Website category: university
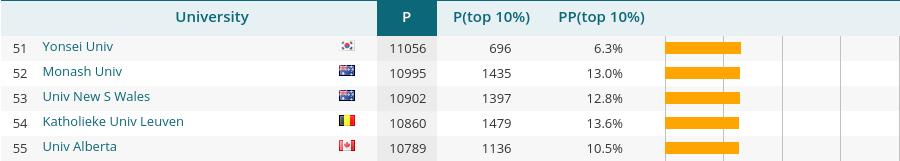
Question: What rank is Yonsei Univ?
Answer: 51

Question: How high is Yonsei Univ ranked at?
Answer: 51

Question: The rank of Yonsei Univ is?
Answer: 51

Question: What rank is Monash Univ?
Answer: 52

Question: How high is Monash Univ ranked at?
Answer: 52

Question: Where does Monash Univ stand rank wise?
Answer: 52

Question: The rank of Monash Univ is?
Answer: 52

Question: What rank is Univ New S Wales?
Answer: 53

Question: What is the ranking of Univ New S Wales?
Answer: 53

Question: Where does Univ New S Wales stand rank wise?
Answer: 53

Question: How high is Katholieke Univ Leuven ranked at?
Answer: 54

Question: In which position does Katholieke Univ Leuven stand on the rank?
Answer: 54

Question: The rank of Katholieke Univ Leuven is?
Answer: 54

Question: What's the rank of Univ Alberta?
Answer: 55

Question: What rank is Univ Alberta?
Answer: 55

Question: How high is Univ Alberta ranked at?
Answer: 55

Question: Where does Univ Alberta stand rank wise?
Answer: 55

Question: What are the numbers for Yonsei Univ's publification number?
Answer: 11056

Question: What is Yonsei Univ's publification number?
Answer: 11056

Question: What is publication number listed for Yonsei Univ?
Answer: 11056

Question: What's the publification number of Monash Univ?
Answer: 10995

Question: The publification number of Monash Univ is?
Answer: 10995

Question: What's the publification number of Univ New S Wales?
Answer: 10902

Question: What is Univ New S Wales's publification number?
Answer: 10902

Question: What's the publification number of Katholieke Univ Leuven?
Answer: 10860

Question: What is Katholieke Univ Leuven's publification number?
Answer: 10860

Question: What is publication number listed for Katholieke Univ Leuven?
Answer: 10860

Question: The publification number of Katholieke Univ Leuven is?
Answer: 10860

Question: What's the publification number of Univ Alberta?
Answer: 10789

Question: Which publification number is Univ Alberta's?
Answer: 10789

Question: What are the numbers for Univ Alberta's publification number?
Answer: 10789

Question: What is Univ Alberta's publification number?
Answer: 10789

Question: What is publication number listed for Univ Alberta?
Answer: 10789

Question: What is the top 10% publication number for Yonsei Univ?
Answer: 696

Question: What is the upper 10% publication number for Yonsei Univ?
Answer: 696

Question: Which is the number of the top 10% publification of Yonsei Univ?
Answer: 696

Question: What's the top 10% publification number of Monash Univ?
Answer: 1435

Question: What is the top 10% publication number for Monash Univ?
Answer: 1435

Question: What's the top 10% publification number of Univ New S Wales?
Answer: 1397

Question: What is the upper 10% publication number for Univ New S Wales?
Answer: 1397

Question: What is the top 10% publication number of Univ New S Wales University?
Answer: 1397

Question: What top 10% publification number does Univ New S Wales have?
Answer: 1397

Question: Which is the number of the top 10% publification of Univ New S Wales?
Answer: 1397

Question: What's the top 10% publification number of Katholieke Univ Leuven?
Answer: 1479

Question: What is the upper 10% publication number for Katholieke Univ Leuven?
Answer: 1479

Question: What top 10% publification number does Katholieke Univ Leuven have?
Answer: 1479

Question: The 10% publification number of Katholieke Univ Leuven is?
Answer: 1479

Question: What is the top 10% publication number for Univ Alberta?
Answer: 1136

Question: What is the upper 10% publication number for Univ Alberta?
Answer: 1136

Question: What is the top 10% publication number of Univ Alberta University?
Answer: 1136

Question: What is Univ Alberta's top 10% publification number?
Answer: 1136

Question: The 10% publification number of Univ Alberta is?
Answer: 1136

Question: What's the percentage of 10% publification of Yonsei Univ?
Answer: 6.3%

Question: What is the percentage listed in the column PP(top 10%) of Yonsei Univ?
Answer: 6.3%

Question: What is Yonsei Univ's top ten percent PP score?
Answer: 6.3%

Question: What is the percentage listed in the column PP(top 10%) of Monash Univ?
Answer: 13.0%

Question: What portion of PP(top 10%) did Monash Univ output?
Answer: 13.0%

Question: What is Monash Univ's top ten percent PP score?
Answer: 13.0%

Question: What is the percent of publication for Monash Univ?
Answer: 13.0%

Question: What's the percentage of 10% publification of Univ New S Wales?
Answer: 12.8%

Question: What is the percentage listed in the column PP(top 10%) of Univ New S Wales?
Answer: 12.8%

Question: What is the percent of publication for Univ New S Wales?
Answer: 12.8%

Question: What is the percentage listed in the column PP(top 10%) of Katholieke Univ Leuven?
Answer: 13.6%

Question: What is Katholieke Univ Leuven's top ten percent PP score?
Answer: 13.6%